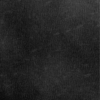
Label: dusty